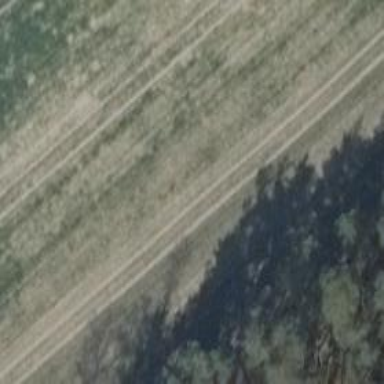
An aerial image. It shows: Track with grade5 tracktype.